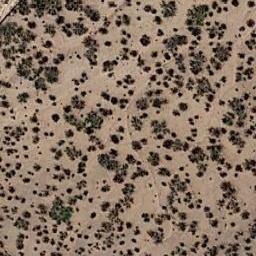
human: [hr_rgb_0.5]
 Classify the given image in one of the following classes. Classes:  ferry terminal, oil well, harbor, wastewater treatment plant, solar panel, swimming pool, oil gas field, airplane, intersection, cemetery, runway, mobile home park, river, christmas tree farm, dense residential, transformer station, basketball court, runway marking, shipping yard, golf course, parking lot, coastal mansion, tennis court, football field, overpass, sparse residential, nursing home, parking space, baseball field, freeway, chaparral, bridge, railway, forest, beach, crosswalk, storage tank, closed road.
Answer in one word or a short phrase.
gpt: chaparral